Question: I just started using CorePlot library, and so far I'm managing to get stuff done.
I'm trying to create a piechart with some dummy data and more or less everything works as expected but for the life of me I cannot find how to style the legend items to make them look something like this:
I can style the entire legend with background color, borders like this:
'''
theLegend.numberOfColumns = 1;
theLegend.fill = [CPTFill fillWithColor:[CPTColor whiteColor]];
theLegend.borderLineStyle = [CPTLineStyle lineStyle];
theLegend.cornerRadius = 5.0;
'''
as well as swatch size and row margin like this:
'''
theLegend.swatchSize = CGSizeMake(7, 50);
theLegend.rowMargin = 5.0;
'''
etc, but is there any way to style the individual rows of the legend backgrounds and borders?
If not, how would you suggest me to solve this?
Thank you for any help, cheers
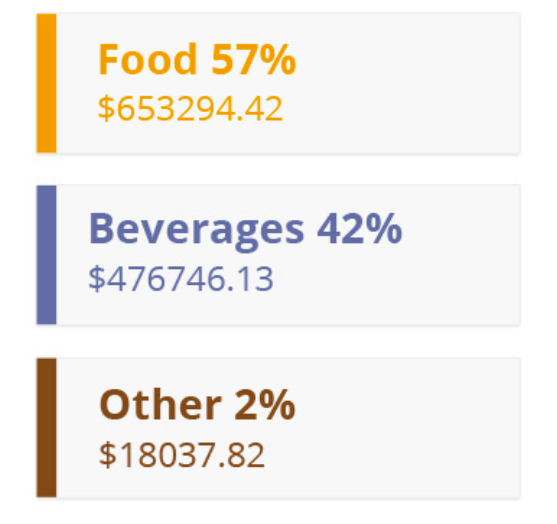
Answer: You can use the '-attributedLegendTitleForPieChart:recordIndex:' pie chart datasource method to provide the label text for each legend entry. The attributed string can represent the text color, bold text, and the different text sizes. See the "Simple Pie Chart" in the example app for a demo. Insert a newline character ('
') in the string to make a second line of text.
There is currently no way to style the legend entry background separately from the background of the entire legend. Please add an enhancement request to the Core Plot <URL>.
You could build up your own custom legend using annotations. Use a 'CPTBorderedLayer' for the background and add layer annotations to it for each legend entry. Use a 'CPTBorderedLayer' to draw the swatch and a 'CPTTextLayer' to draw the text label.